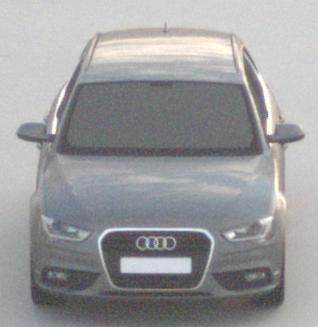
Make: Audi
Model: A4 Avant 1.8 TFSI
Detailed model: A4 (B8) Avant
Model produced from: 2012/02
Model produced until: 2015/04
Doors: 5
Color: gray
Road condition: dry road
Daytime: sunrise or sunset
Contrast: low contrast